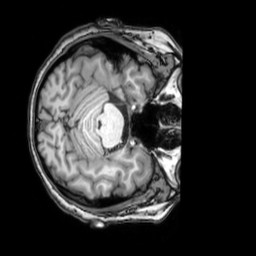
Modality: T1w
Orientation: axial
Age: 41
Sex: female
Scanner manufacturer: philips
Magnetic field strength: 3 T
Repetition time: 0.008113 s
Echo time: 0.003709 s